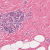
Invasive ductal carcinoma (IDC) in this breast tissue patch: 0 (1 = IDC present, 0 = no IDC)